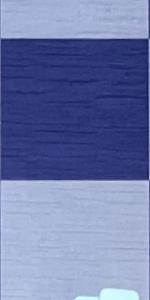
Label: Empty